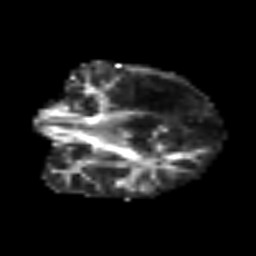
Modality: FA
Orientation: coronal
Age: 49
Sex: male
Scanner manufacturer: siemens
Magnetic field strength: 3 T
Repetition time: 3.2 s
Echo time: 0.081 s